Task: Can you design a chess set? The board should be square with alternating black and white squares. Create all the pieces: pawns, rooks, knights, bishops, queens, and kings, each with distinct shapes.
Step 1024:
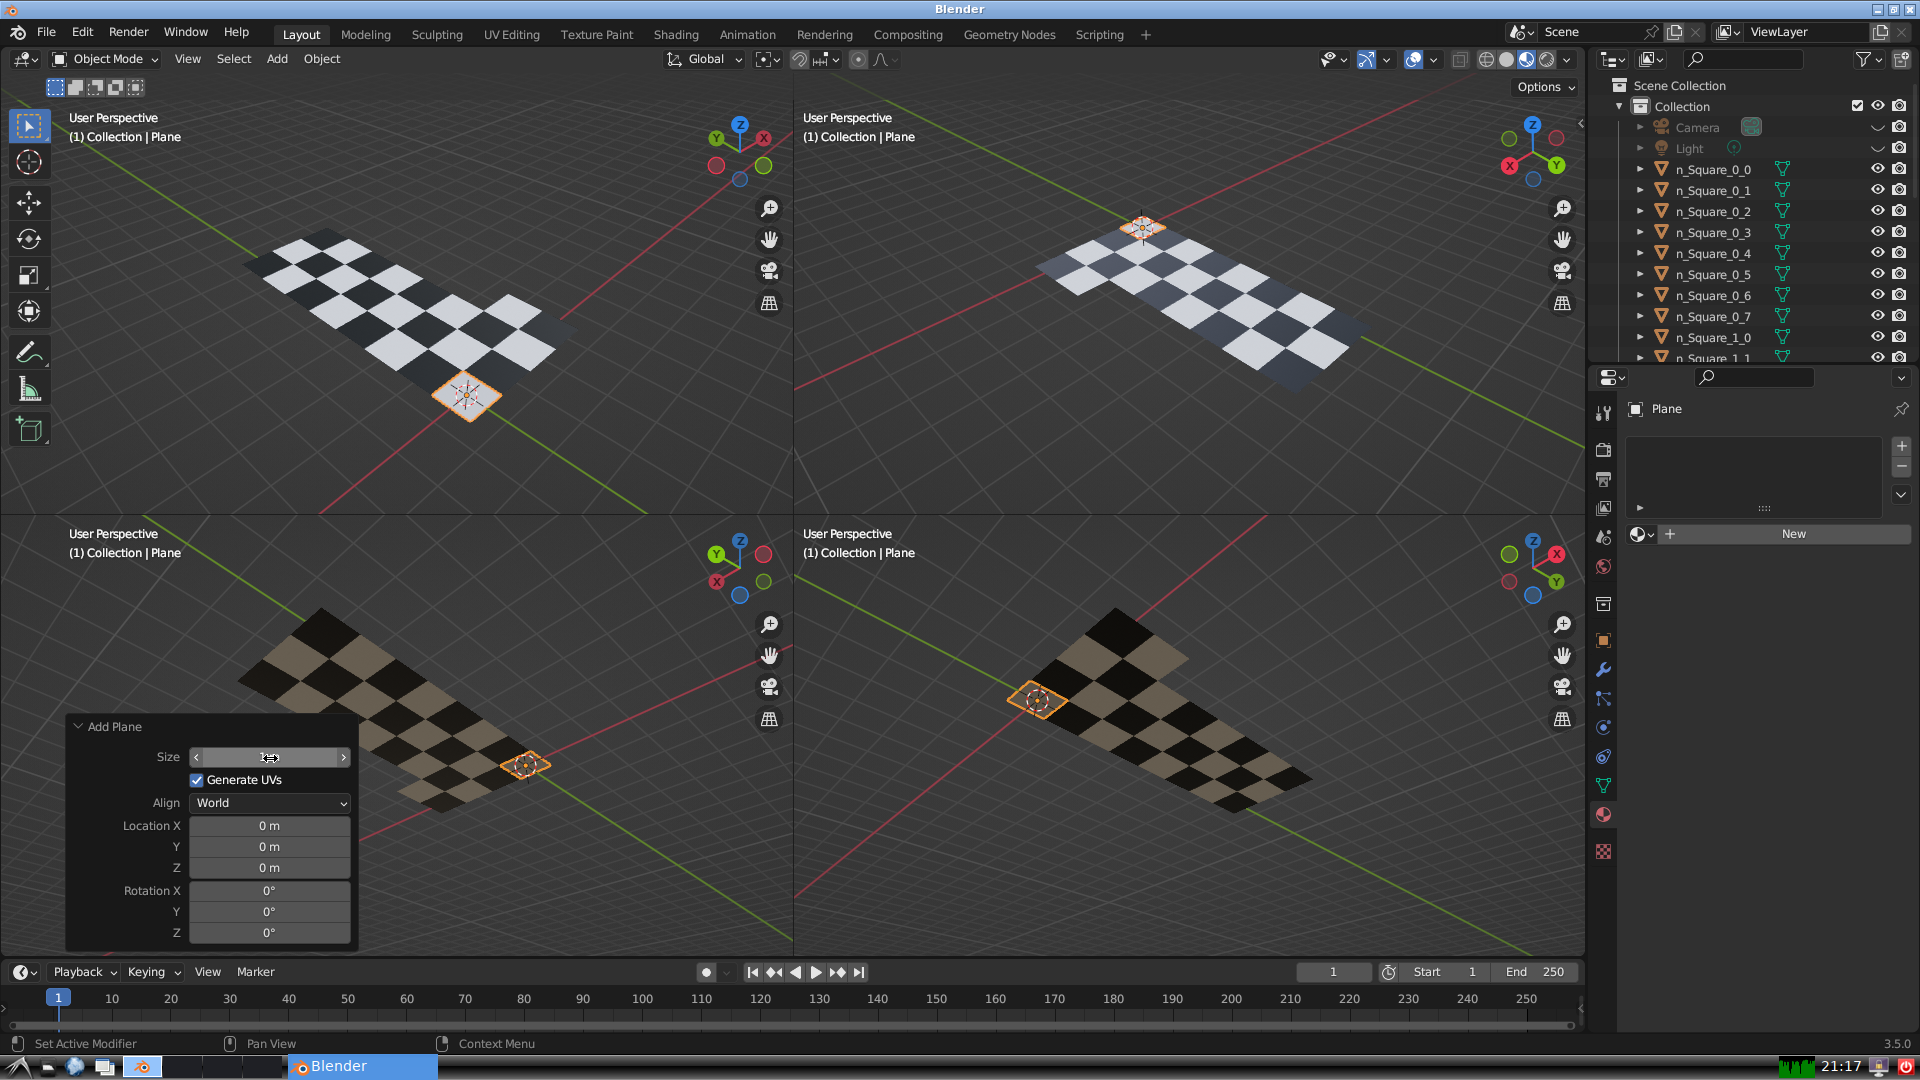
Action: {"mouse_move": [960, 540]}